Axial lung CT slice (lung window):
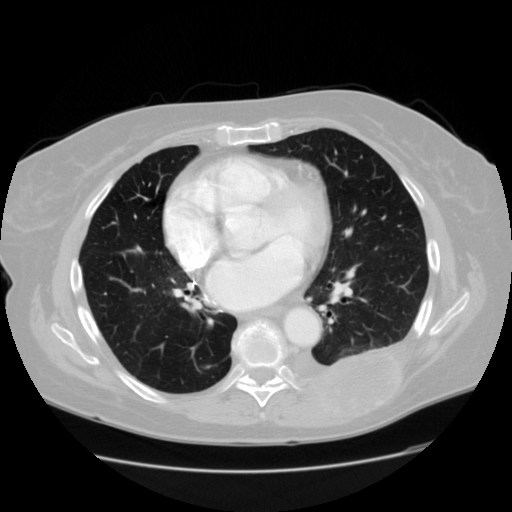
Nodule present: no